Question: My task is creating the resizable graph in full screen mode. Graph must be resizable when user change the window of program that is fullscreen by default (the components and lines of graph change their sizes). I realize the graph with 'AnchorPane': the elements (that are 'GridPane's) stay in coordinates that are defined. Then I make the lines with the help of method 'getBoundsInParent()'. Here is the scema of graph:

All is good but the problem is that I can t resize my graph. All components are stayed with their sizes; variables 'prefSize', 'minSize', 'maxSize' don't do the resizing. I try using the params 'AnchorPane.setTopAnchor' etc., but they don t resize, only move the 'GridPane' component.
Also I try to use 'GridPane' as the layout instead the 'AnchorPane'. But my lines that are binded with the methods 'component.getBoundsInParent()' fly away in random positions (I understand that the 'getBoundsInParent()' method returns other coordinates that with 'GridPane').
My project is located at work computers without Internet & I can t show it. I think the way of binding the lines between graphs is useful to show in code block because it is the cause of moving out the lines when the components are in GridPane layout:
'''
line.startXProperty().bind(source.layoutXProperty().add(source.getBoundsInParent().getWidth() / 2.0));
line.startYProperty().bind(source.layoutYProperty().add(source.getBoundsInParent().getHeight() / 2.0));
line.endXProperty().bind(target.layoutXProperty().add(target.getBoundsInParent().getWidth() / 2.0));
line.endYProperty().bind(target.layoutYProperty().add(target.getBoundsInParent().getHeight() / 2.0));
'''
What is the way to resize the graph with elements that I create and lines that are connected with this elements. May be it s the properties of 'AnchorPane' or 'GridPane'? Or some binding of start & endpoints of lines?
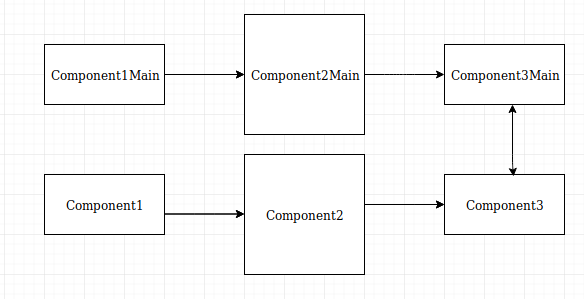
Answer: Bindings need to be based on properties or other ObservableValue implementations, so changes to their values are properly tracked. Direct method calls like 'source.getBoundsInParent().getWidth() / 2.0' are only evaluated once, the moment that code creates the binding, so changes to the width are never seen.
'''
line.startXProperty().bind(
source.layoutXProperty().add(
source.widthProperty().divide(2)));
line.startYProperty().bind(
source.layoutYProperty().add(
source.heightProperty().divide(2)));
'''
If 'source' and 'target' are not Regions and thus don't have a 'width' property, you can use <URL> to create a dynamic binding of their bounds:
'''
DoubleBinding width = Bindings.createDoubleBinding(
() -> source.getLayoutBounds().getWidth(),
source.layoutBoundsProperty());
line.startXProperty().bind(
source.layoutXProperty().add(
Bindings.createDoubleBinding(width.divide(2)));
DoubleBinding height = Bindings.createDoubleBinding(
() -> source.getLayoutBounds().getHeight(),
source.layoutBoundsProperty());
line.startYProperty().bind(
source.layoutYProperty().add(
Bindings.createDoubleBinding(height.divide(2)));
'''